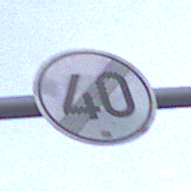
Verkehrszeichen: EndeGeschwindigkeit40
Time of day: MorningAfternoon
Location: Outdoor (Nature)
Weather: PartlyCloudy
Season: NotSpecified
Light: Natural